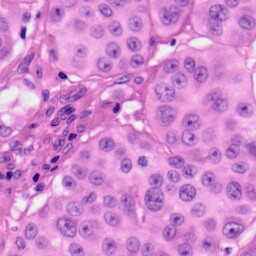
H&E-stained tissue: Skin